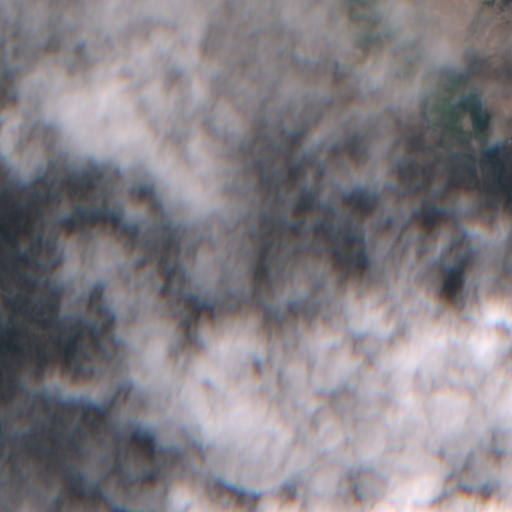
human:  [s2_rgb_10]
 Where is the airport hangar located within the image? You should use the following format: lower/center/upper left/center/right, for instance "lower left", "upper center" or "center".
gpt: The airport hangar is located in the center right of the image.
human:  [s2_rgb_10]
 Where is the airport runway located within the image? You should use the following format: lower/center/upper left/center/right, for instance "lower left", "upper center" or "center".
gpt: The airport runway is located in the upper right of the image.
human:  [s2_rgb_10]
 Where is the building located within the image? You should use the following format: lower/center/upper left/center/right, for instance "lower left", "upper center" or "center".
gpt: The building is located in the center right of the image.
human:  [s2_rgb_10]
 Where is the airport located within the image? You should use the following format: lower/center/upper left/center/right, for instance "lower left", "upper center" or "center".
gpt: There is no airport in the image.